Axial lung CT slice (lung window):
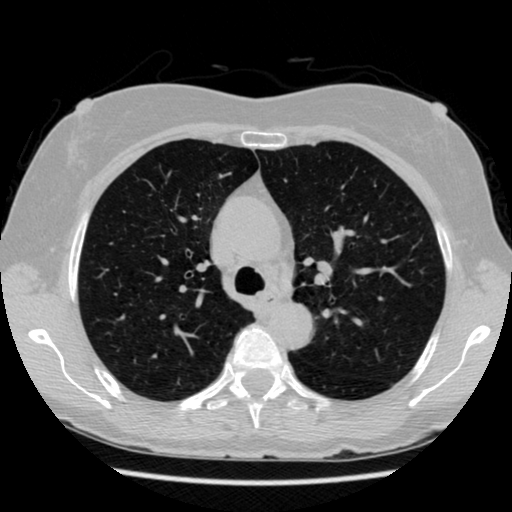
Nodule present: no